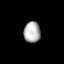
Tissue: lung
Cell type: Epithelial cells
Senescence score: 0.168
Nuclear area (px): 348
Mean DAPI intensity: 173.828